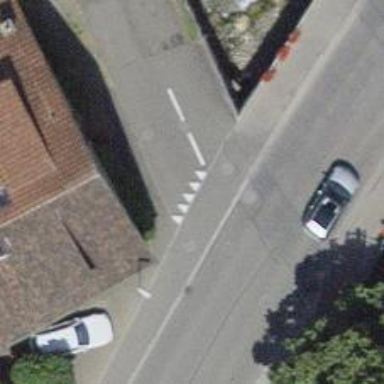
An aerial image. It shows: Road with "give way" sign.